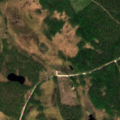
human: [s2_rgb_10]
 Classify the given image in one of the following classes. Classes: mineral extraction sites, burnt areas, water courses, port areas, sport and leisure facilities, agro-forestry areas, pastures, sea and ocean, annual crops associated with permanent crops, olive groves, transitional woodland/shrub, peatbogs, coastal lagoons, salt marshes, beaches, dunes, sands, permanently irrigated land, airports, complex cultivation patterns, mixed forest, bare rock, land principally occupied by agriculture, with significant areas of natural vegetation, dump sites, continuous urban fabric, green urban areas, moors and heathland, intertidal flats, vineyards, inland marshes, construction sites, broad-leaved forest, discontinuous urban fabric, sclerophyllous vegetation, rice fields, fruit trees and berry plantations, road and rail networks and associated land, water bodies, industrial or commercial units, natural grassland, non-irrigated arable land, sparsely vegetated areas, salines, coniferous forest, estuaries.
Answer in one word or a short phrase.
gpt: coniferous forest, peatbogs